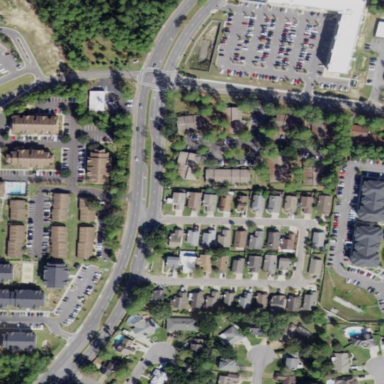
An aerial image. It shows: This residential area consists of single-family homes.